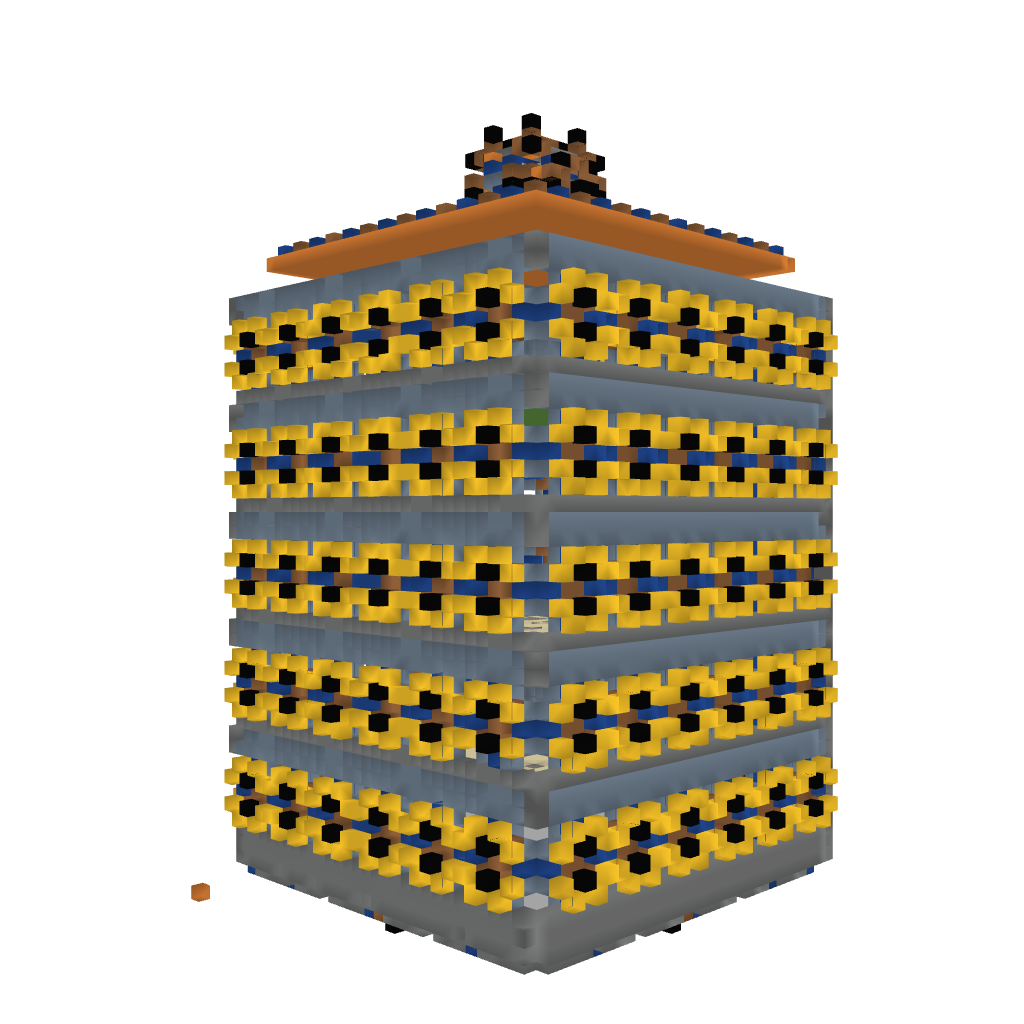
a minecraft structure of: TnTRun Arena 30x30 +TnT Lobby